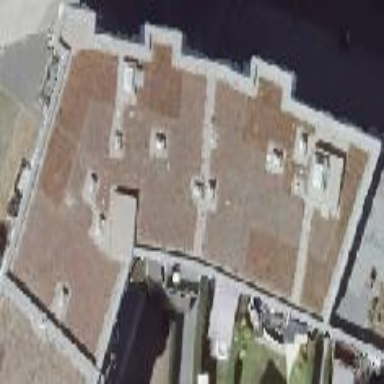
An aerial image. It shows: Building with apartments and flat roof.